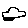
Label: car